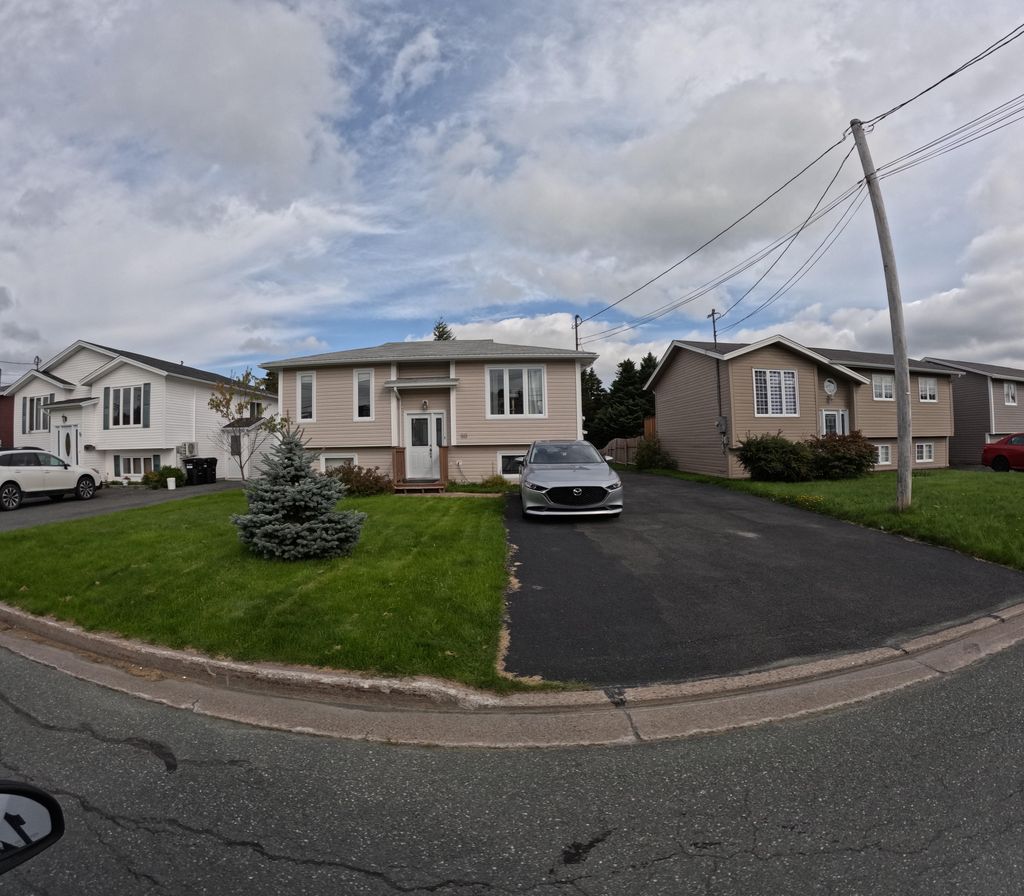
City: st_johns